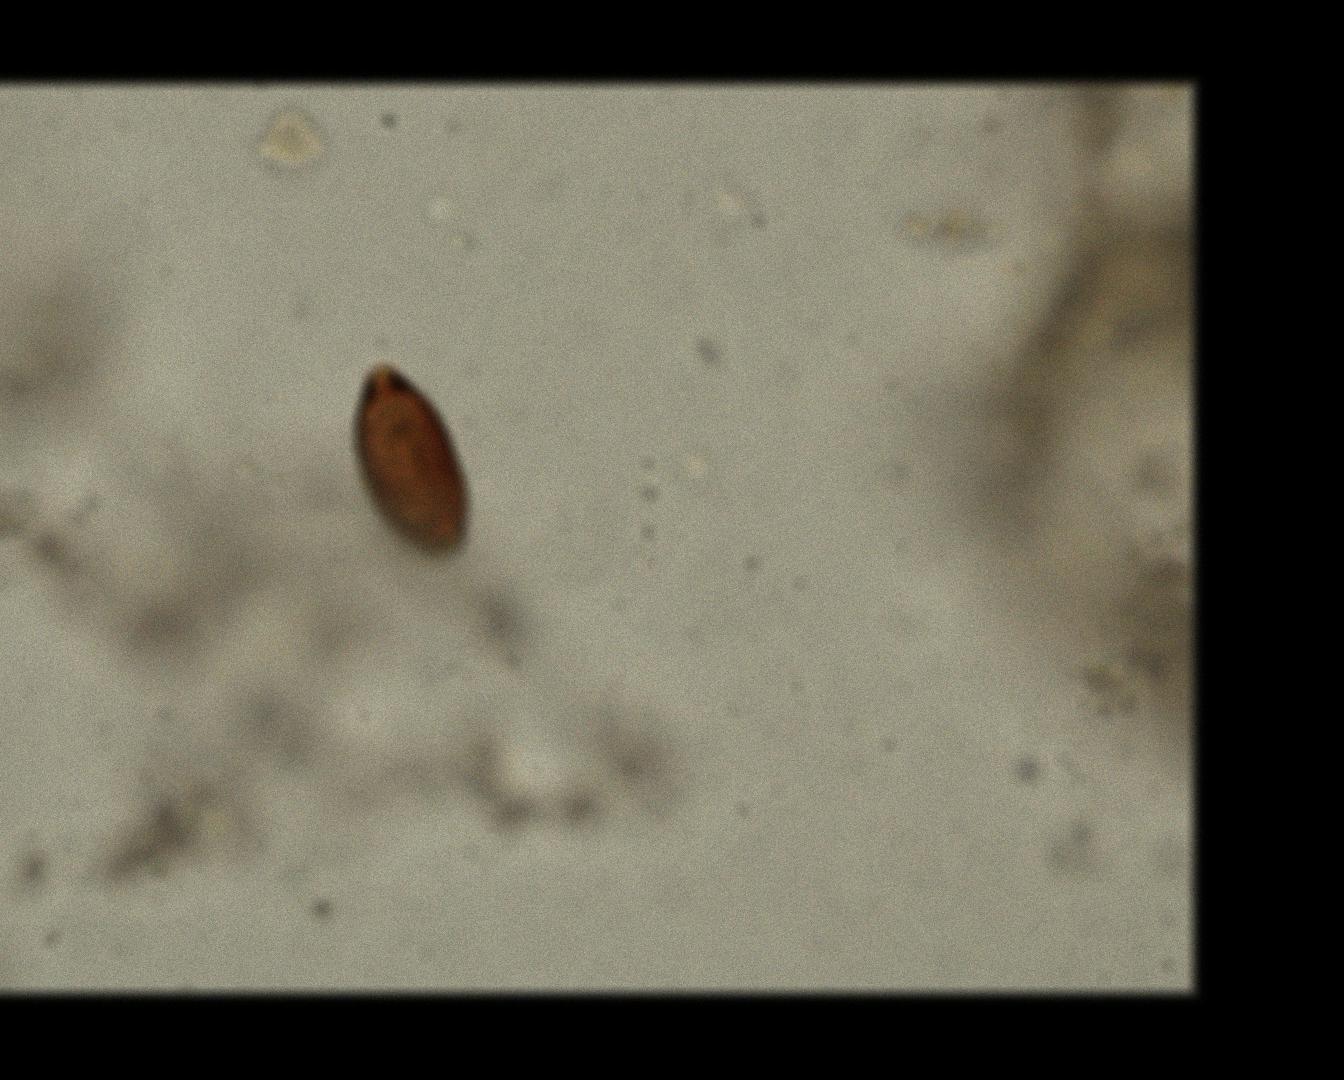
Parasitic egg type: Trichuris trichiura